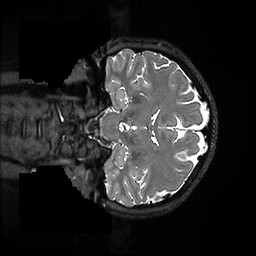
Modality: T2w
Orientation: coronal
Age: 29
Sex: female
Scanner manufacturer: ge
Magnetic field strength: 3 T
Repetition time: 3.202 s
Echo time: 0.06609 s